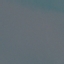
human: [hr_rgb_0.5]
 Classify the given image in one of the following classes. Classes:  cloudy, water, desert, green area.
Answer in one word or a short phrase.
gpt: water